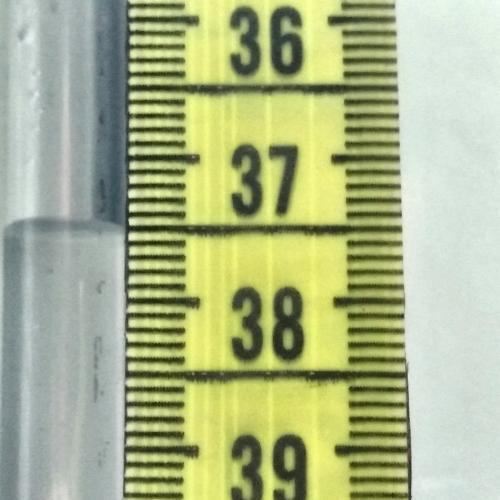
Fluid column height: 37.5 cm